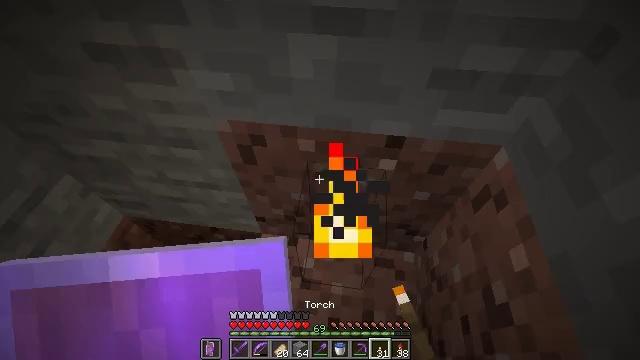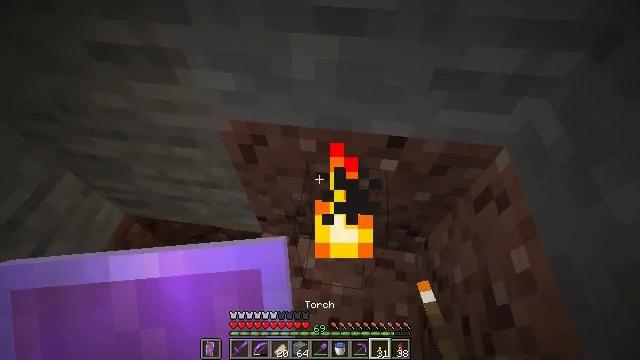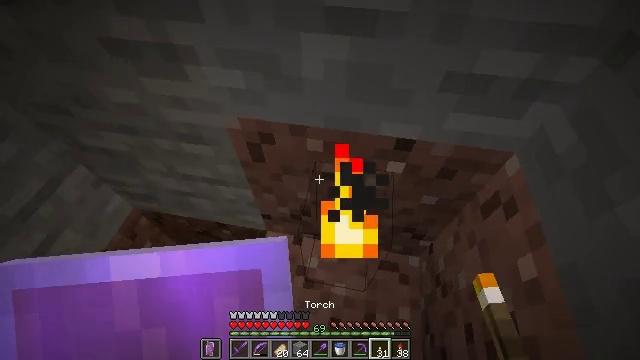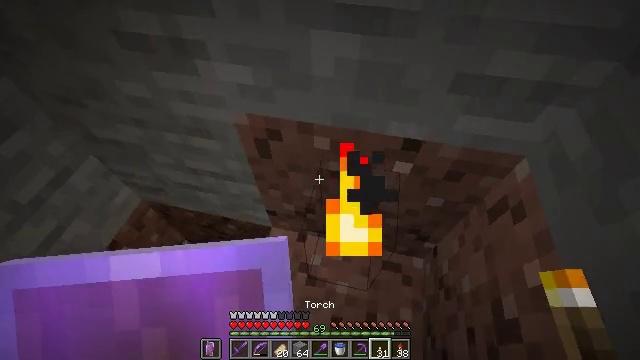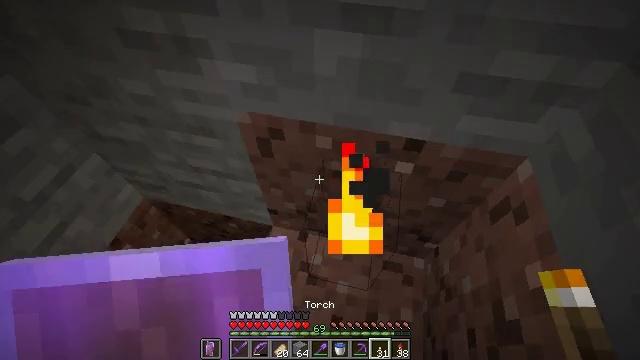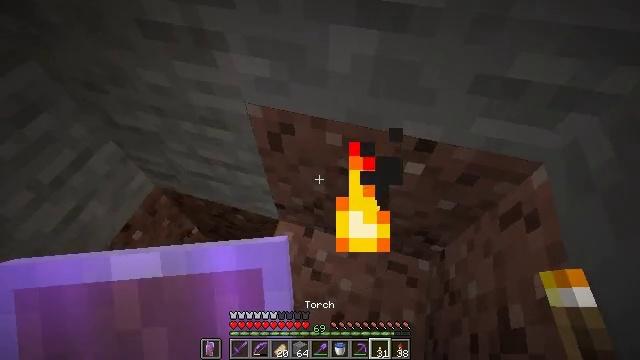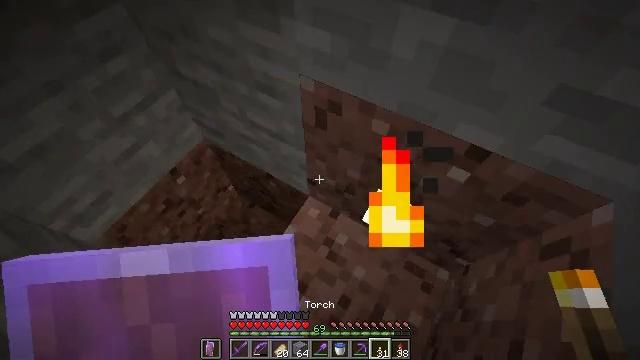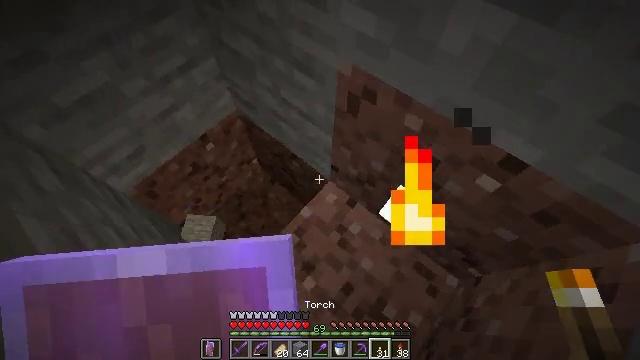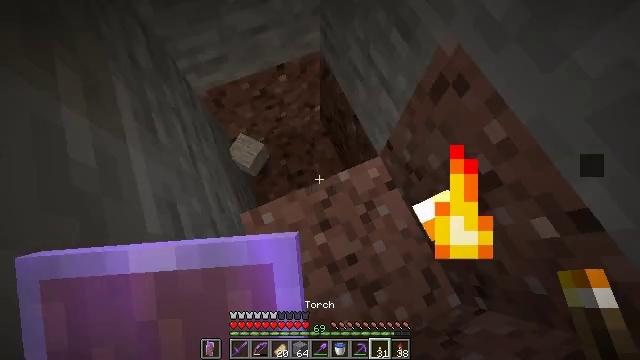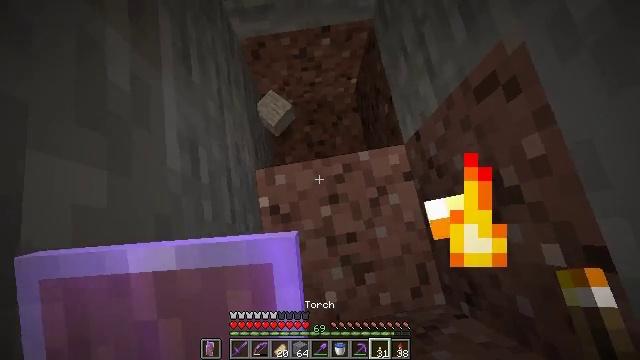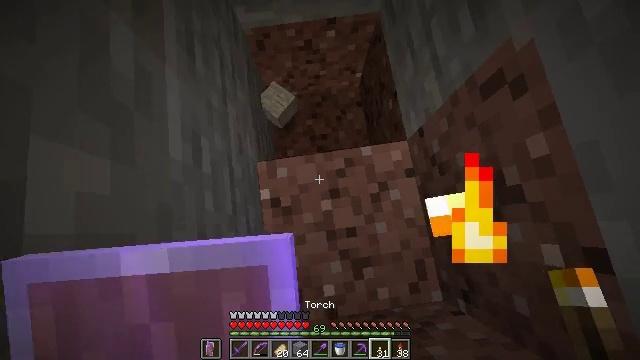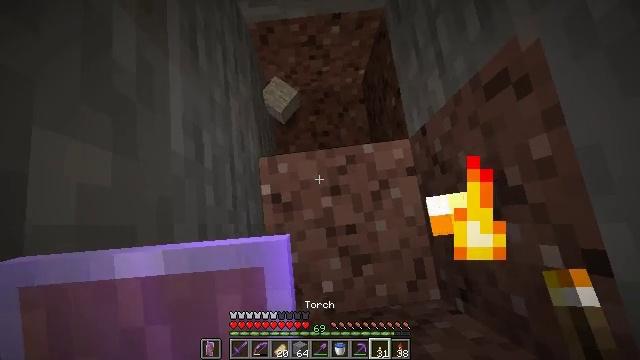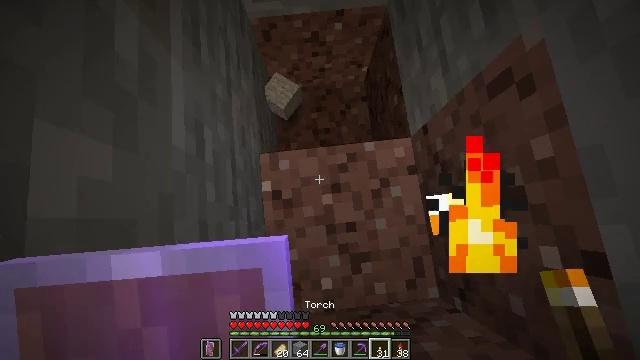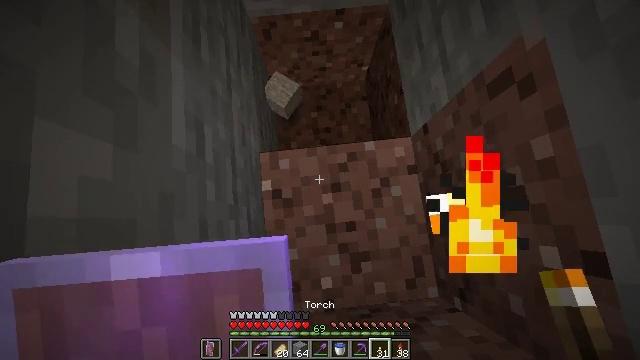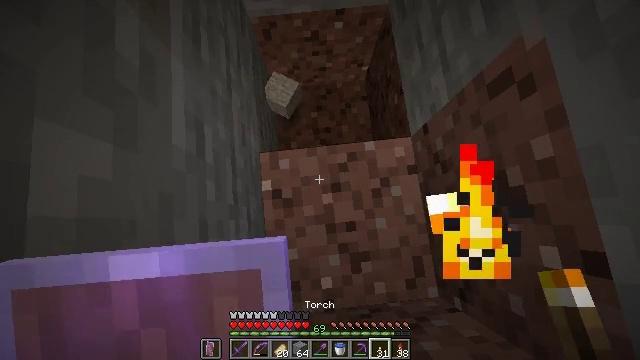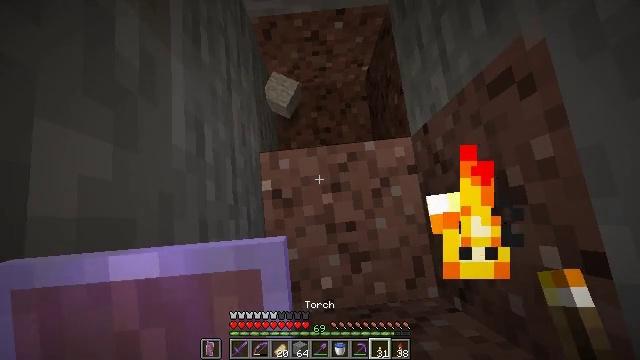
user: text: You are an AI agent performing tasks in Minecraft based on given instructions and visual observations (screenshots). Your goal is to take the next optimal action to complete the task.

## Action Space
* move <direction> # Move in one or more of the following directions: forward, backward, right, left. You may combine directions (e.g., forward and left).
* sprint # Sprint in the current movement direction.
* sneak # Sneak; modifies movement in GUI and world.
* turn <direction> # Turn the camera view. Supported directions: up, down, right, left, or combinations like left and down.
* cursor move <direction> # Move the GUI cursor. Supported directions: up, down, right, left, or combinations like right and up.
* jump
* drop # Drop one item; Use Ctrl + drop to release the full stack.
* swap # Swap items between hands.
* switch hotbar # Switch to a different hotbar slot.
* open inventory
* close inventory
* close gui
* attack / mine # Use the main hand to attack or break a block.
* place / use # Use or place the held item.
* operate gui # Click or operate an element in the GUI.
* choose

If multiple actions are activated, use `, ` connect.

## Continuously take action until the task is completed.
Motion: motion action
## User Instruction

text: Get granite from underground.
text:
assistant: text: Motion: no_op
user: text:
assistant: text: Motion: turn left
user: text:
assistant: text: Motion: turn left
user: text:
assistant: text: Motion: no_op
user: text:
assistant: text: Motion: turn left
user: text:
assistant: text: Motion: turn left and down
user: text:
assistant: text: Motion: turn left and down
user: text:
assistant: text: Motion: turn left and down
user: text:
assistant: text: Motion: turn left and down
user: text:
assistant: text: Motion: turn left and down
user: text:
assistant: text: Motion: turn left
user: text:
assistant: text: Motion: no_op
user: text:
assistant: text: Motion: no_op
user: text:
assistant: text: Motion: no_op
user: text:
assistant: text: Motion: no_op
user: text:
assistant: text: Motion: no_op
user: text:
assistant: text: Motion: no_op
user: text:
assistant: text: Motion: no_op
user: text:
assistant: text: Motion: no_op
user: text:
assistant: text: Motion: no_op
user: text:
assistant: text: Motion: no_op
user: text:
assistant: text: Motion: no_op
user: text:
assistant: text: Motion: no_op
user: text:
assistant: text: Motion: turn left and down
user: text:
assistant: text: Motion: no_op
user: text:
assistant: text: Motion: no_op
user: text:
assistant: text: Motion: no_op
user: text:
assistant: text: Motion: no_op
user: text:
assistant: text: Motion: no_op
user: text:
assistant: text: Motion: no_op